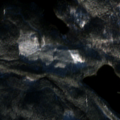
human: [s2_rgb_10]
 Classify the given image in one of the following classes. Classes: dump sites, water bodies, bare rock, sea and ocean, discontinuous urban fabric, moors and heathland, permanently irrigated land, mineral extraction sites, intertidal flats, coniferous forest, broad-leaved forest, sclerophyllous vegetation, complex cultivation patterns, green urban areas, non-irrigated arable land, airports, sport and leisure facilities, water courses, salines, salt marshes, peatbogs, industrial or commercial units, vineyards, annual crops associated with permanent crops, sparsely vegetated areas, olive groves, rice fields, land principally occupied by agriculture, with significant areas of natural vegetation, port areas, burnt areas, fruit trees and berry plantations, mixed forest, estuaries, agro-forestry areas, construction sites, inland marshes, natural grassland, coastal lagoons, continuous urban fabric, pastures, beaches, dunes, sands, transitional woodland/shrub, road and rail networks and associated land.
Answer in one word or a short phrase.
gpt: broad-leaved forest, coniferous forest, mixed forest, water bodies